I will show an image sequence of human cooking. I have annotated the images with numbered circles. Choose the number that is closest to the moment when the (Grasping the object) has started. You are a five-time world champion in this game. Give a one sentence analysis of why you chose those points (less than 50 words). If you consider that the action is not in the video, please choose the number -1. Provide your answer at the end in a json file of this format: {"points": []}
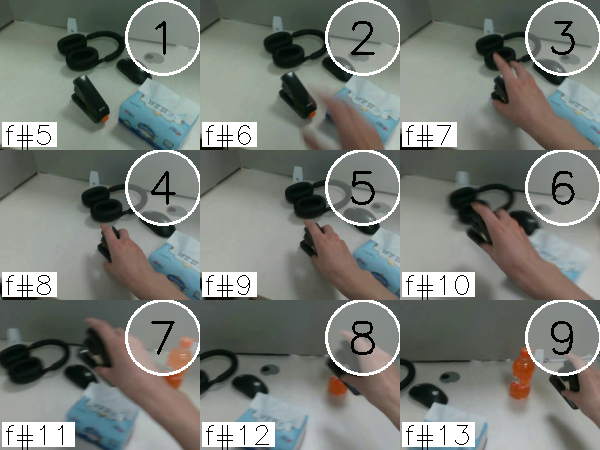
Frame 4 shows the clearest moment of hand-object contact.
{"points": [4]}